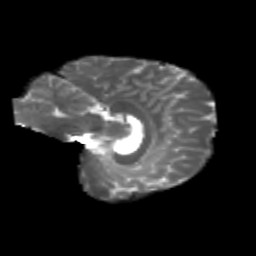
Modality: T2w
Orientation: sagittal
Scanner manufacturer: siemens
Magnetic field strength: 3 T
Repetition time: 4.16 s
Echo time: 0.0806 s